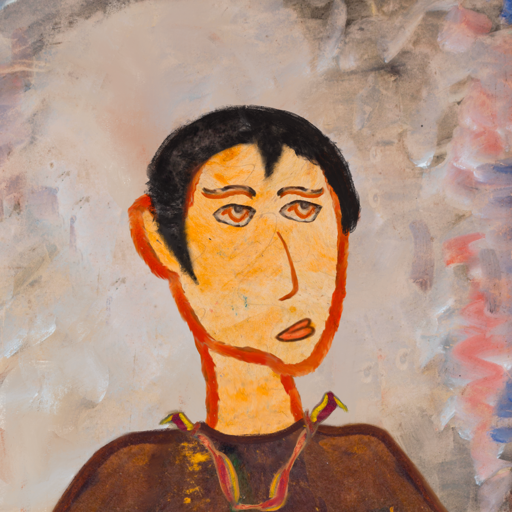
Background: Roy_Bahadur, Head And Neck Side: Experience, Face Side: Experience, Bust: Comrade, Hair Side: Roy_Bahadur, Head Accessory: Blank, Second Necklace: Gypsy_Mother_1, Necklace: Blank, Baby: Blank